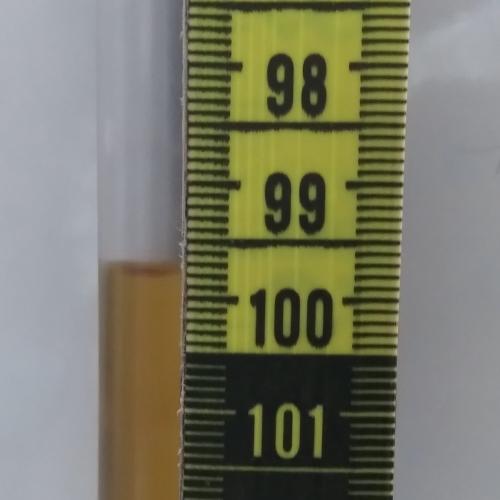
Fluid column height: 99.8 cm